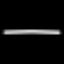
Label: line